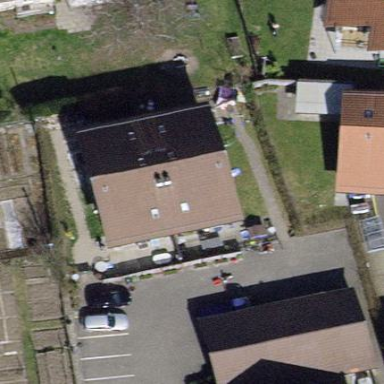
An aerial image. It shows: Building with tile roof.